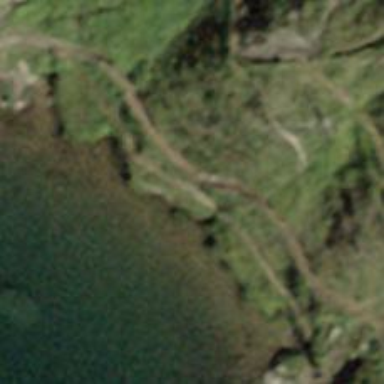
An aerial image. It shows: Excellent dirt path trail.